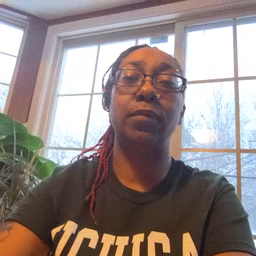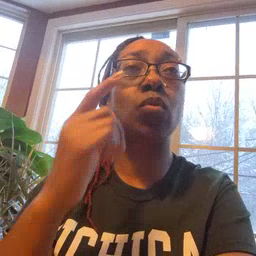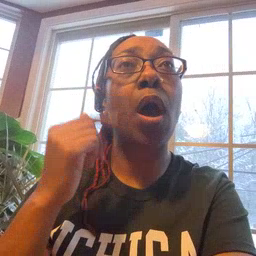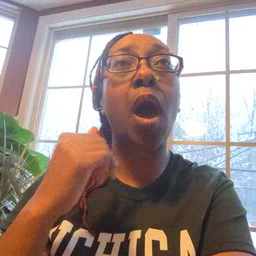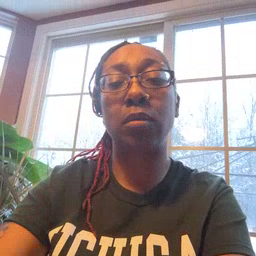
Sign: cry